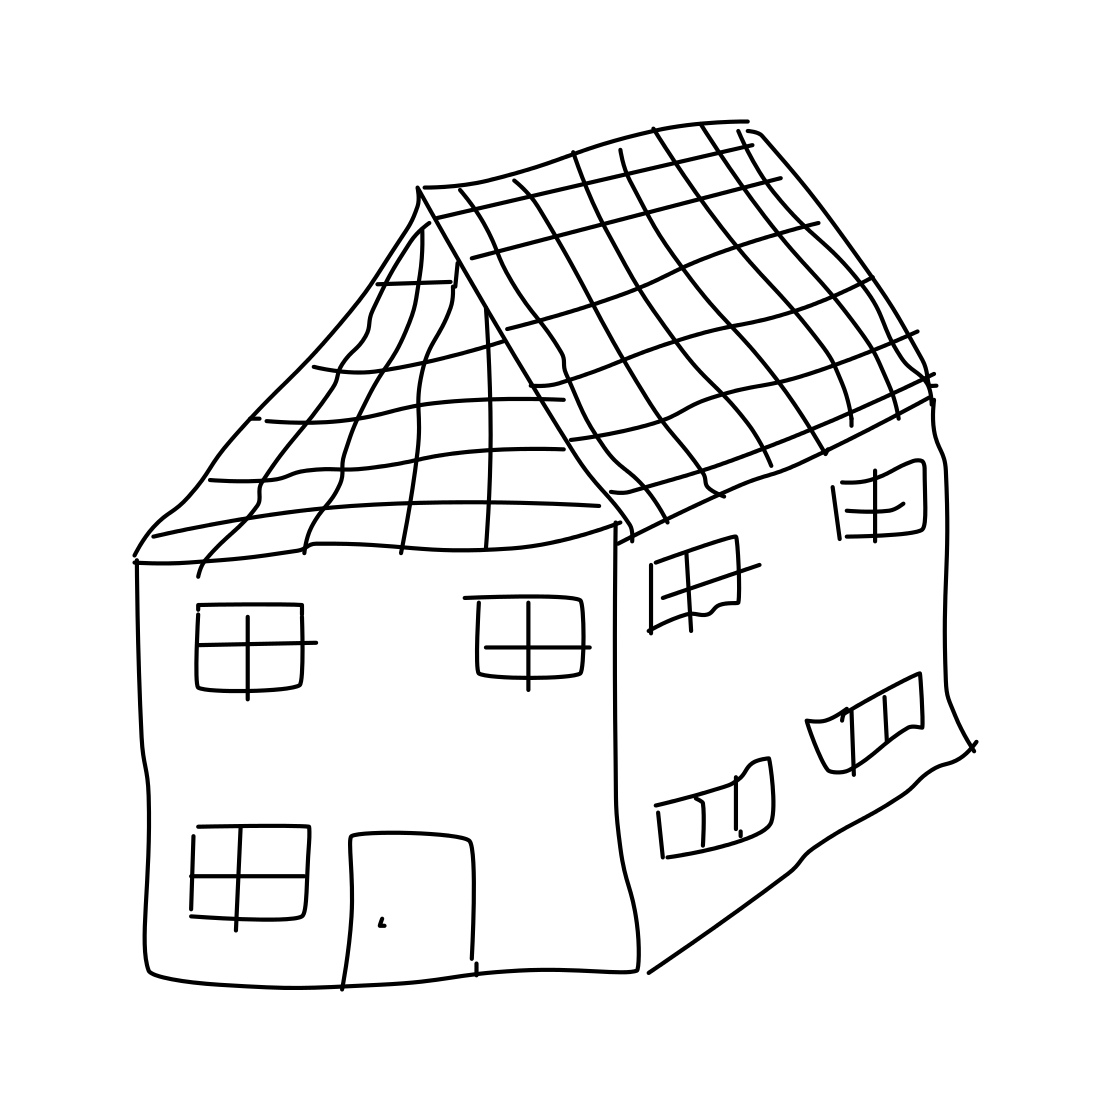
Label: house